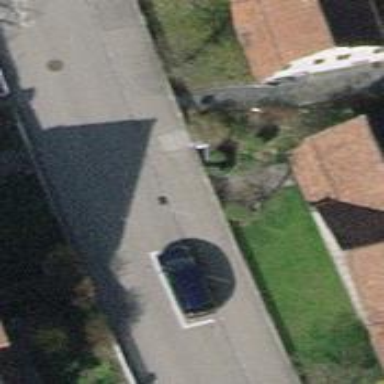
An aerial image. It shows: Street cabinet.